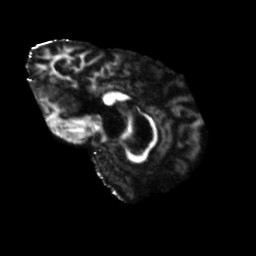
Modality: FA
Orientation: sagittal
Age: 58
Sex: male
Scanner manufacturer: siemens
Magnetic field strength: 3 T
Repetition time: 5.47 s
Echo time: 0.0854 s